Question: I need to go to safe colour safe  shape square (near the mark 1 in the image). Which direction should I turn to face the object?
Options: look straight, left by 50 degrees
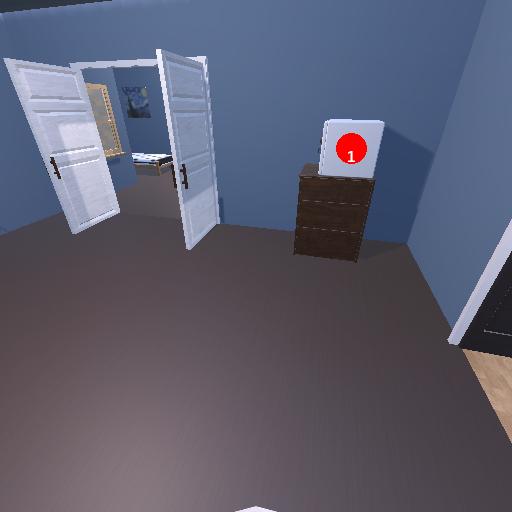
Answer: look straight